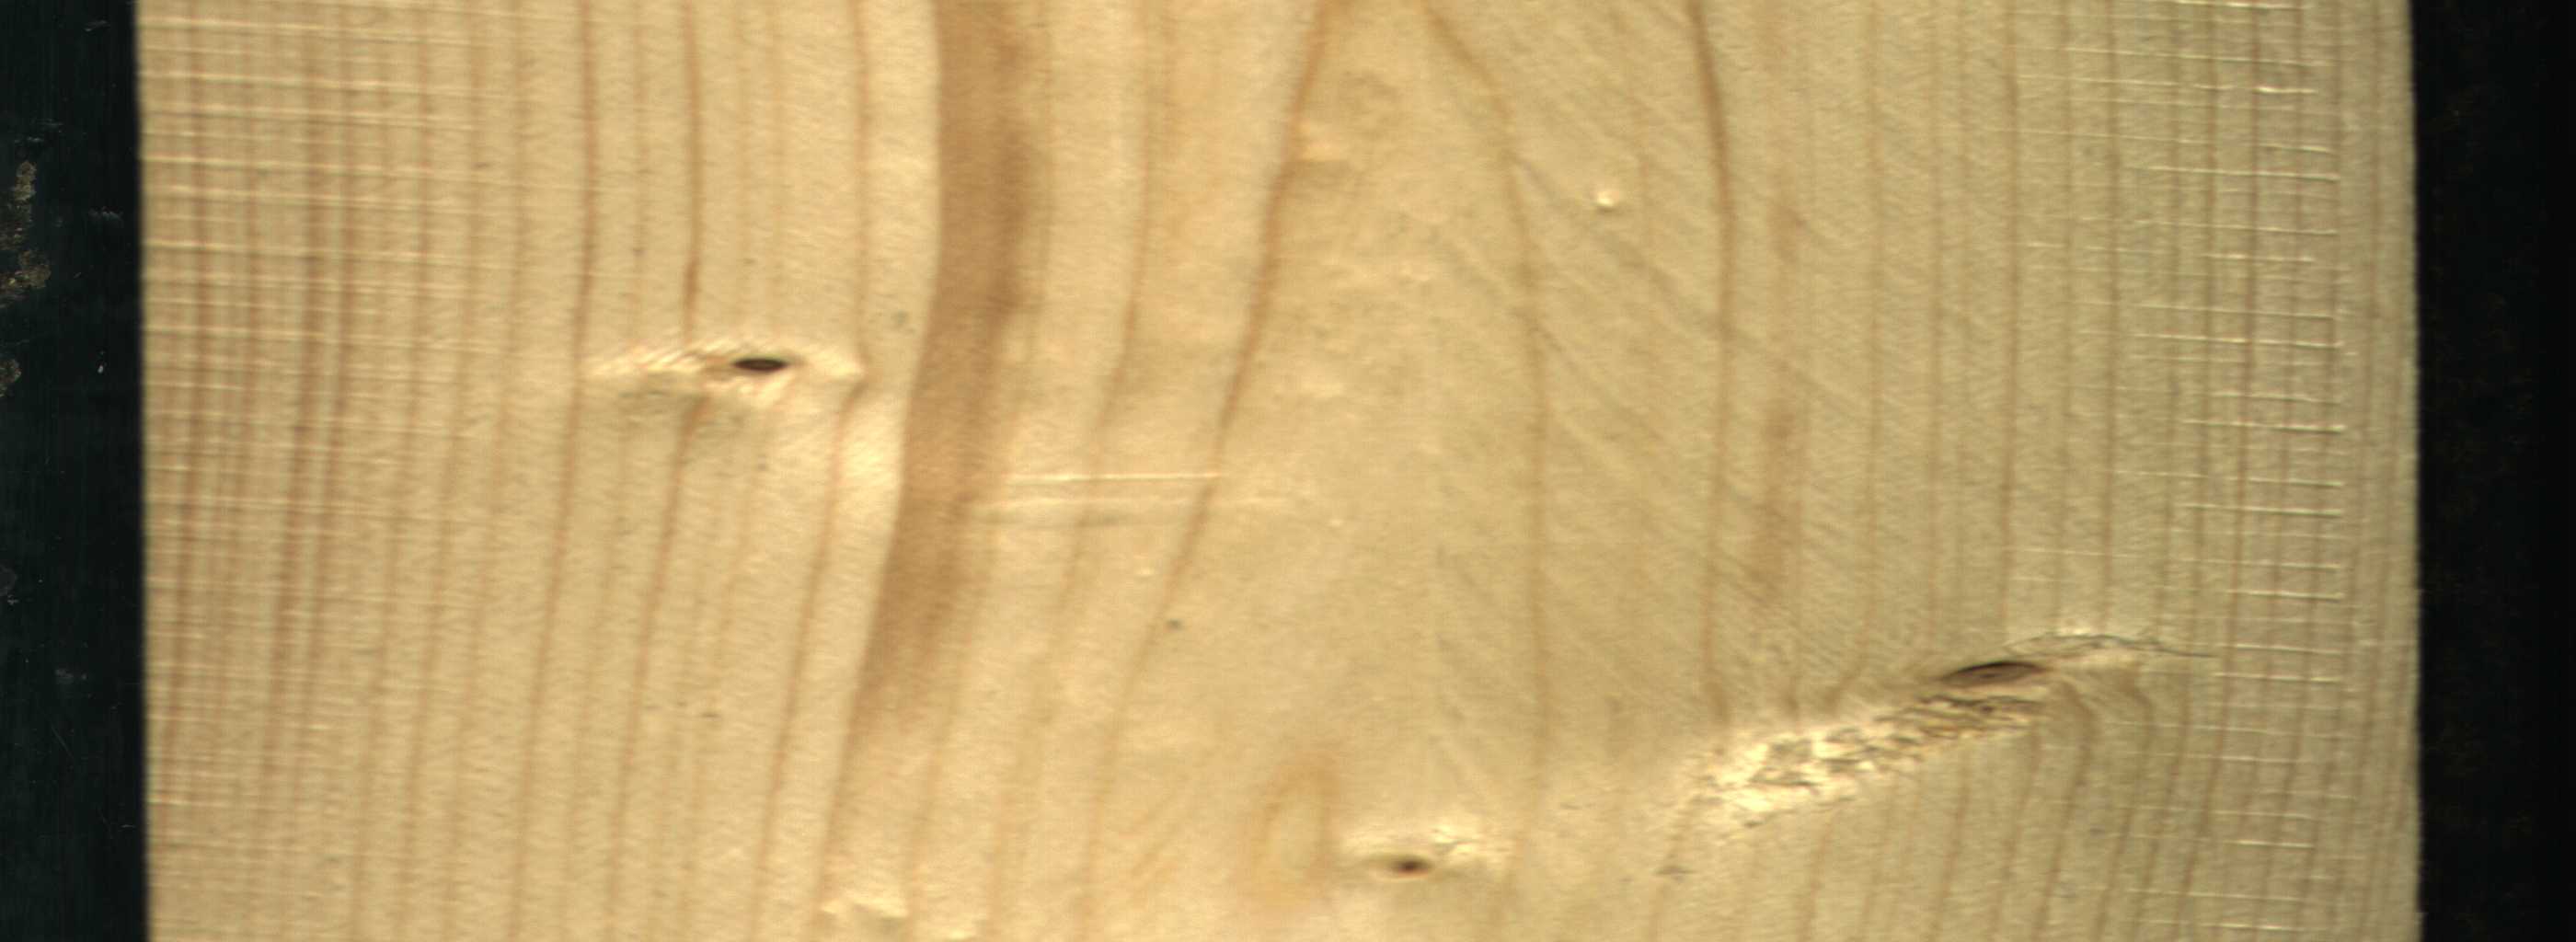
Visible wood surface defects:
Live_Knot
Live_Knot
Live_Knot